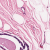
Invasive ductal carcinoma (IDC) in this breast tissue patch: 0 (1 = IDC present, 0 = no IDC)